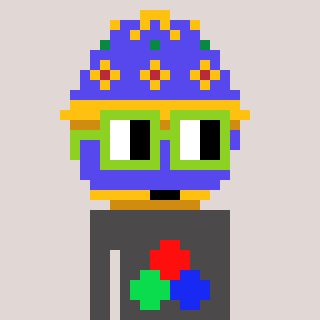
a pixel art character with square light green glasses, a faberge-shaped head and a grayscale-colored body on a warm background